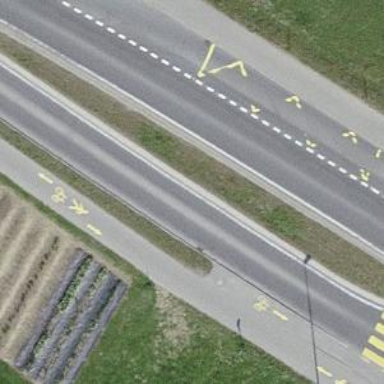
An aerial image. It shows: Bus stop with designated public transport stop position.